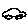
Label: car